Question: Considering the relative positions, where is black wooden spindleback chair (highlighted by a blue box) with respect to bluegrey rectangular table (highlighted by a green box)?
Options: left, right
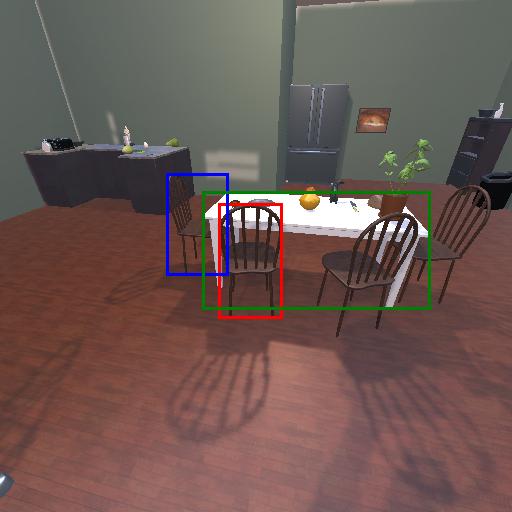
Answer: left